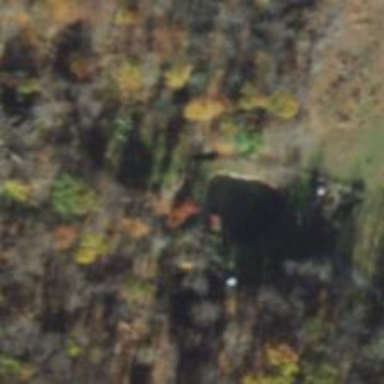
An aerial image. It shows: Culvert tunnel.